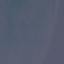
Land use / land cover class: SeaLake